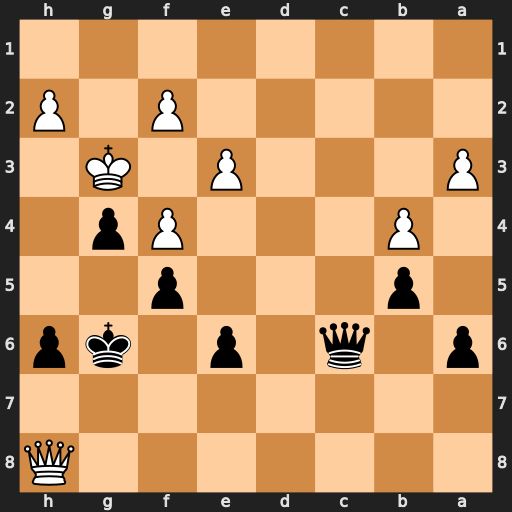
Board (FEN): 7Q/8/p1q1p1kp/1p3p2/1P3Pp1/P3P1K1/5P1P/8
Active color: b
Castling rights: -
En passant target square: -
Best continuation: Qf3+ Kh4 Qxf2#